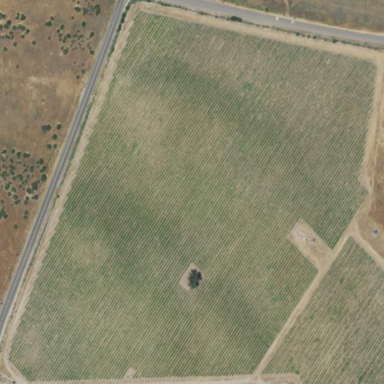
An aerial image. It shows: Vineyard with grape crops.